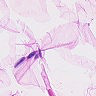
Metastatic tissue present: no